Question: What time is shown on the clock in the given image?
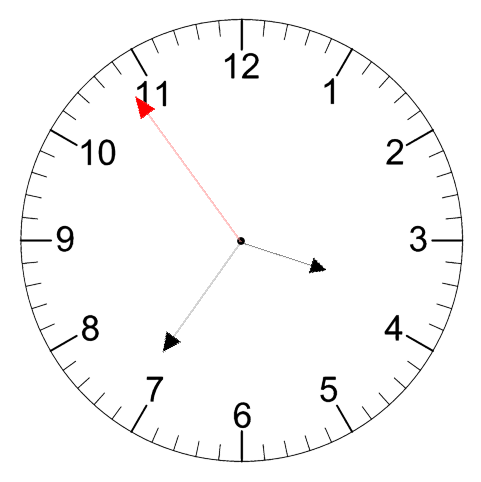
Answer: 03:35:54